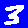
Digit: 3